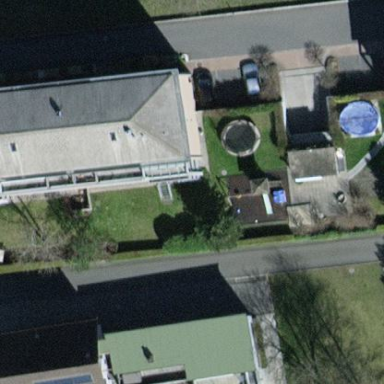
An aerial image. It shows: Hipped roof on apartment building.